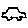
Label: car